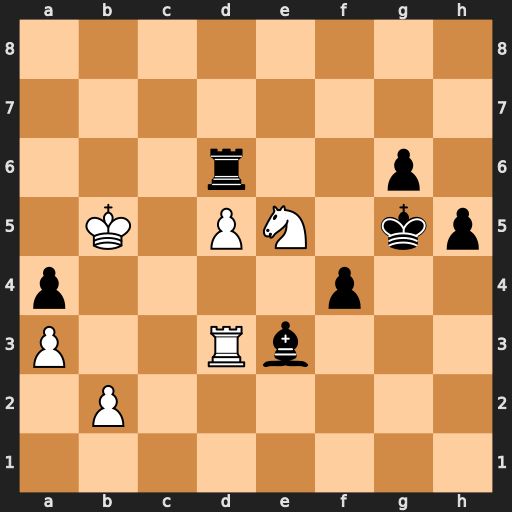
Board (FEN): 8/8/3r2p1/1K1PN1kp/p4p2/P2Rb3/1P6/8
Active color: w
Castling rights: -
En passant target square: -
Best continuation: Nf7+ Kg4 Nxd6